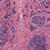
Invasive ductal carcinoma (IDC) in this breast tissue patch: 1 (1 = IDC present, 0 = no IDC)